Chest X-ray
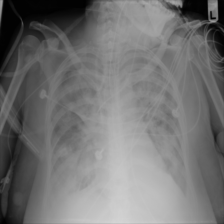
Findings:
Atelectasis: negative
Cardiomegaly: negative
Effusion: negative
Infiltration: positive
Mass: negative
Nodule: negative
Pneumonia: negative
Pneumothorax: negative
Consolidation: negative
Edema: negative
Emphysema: negative
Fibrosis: negative
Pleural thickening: negative
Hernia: negative